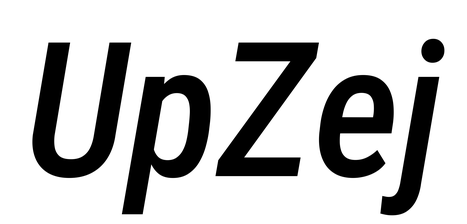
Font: Roboto-Italic_Condensed_Medium_Italic